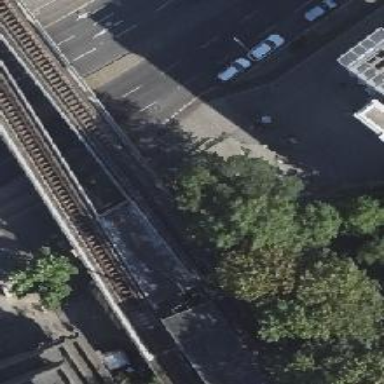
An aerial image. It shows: Subway entrance for railway system.